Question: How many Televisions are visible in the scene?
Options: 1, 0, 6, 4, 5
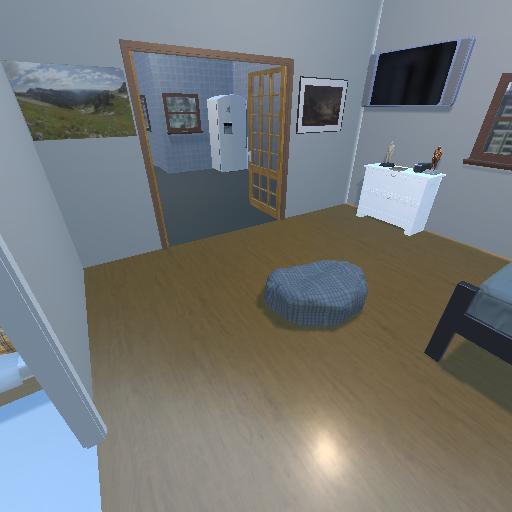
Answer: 1